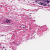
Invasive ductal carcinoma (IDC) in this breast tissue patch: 0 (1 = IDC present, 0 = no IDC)